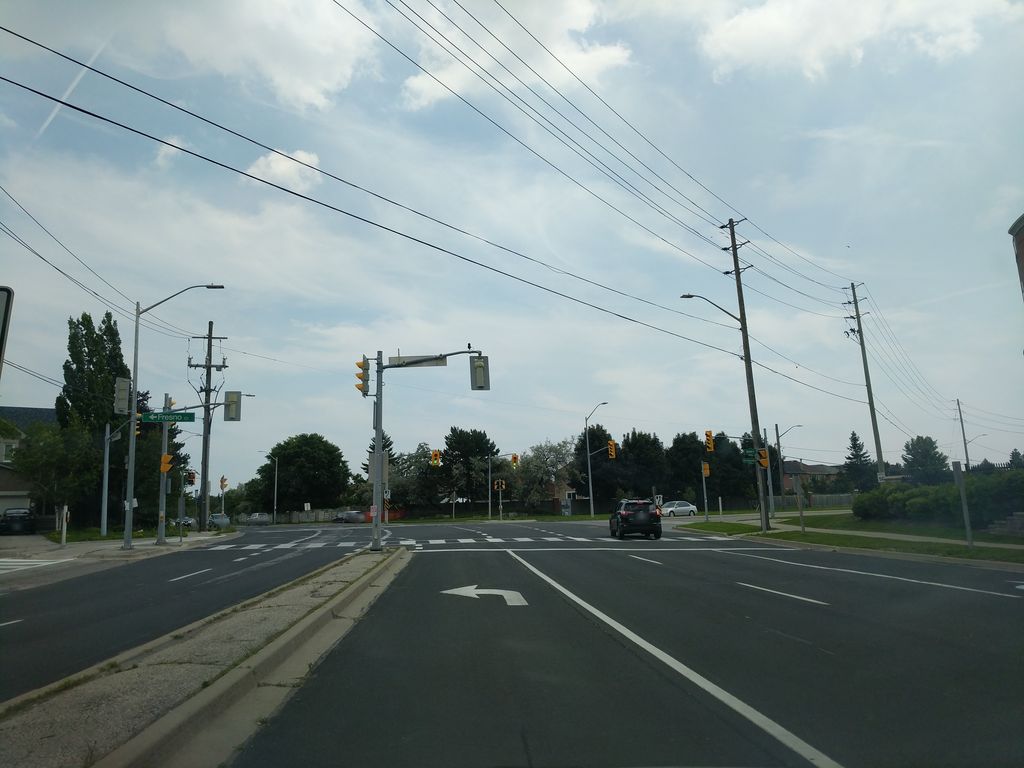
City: toronto